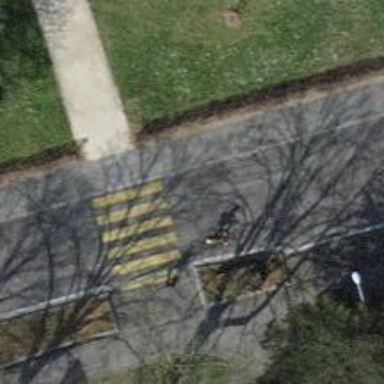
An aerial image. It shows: Footway crossing with marked asphalt surface.